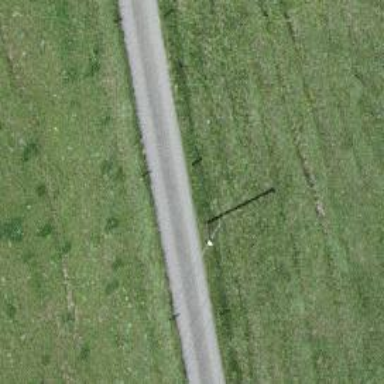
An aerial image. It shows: Minor power line.